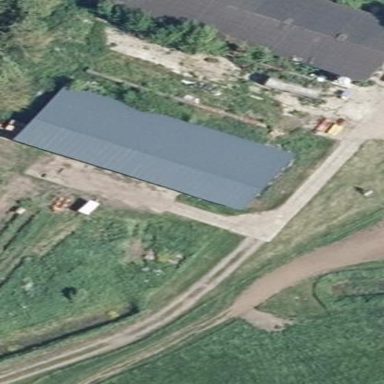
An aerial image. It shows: Farm building.